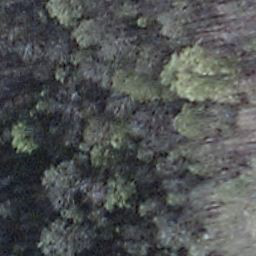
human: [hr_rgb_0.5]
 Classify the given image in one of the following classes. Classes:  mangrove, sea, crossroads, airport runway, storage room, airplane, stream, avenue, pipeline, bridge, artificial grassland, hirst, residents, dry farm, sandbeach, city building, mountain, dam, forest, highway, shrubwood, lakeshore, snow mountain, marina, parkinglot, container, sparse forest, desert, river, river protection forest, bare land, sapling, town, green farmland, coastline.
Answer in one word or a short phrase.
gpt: shrubwood